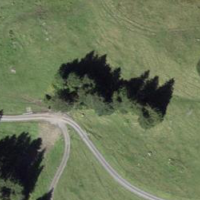
EUNIS habitat code: 23
Species observed at this site:
Parnassia palustris